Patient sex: F
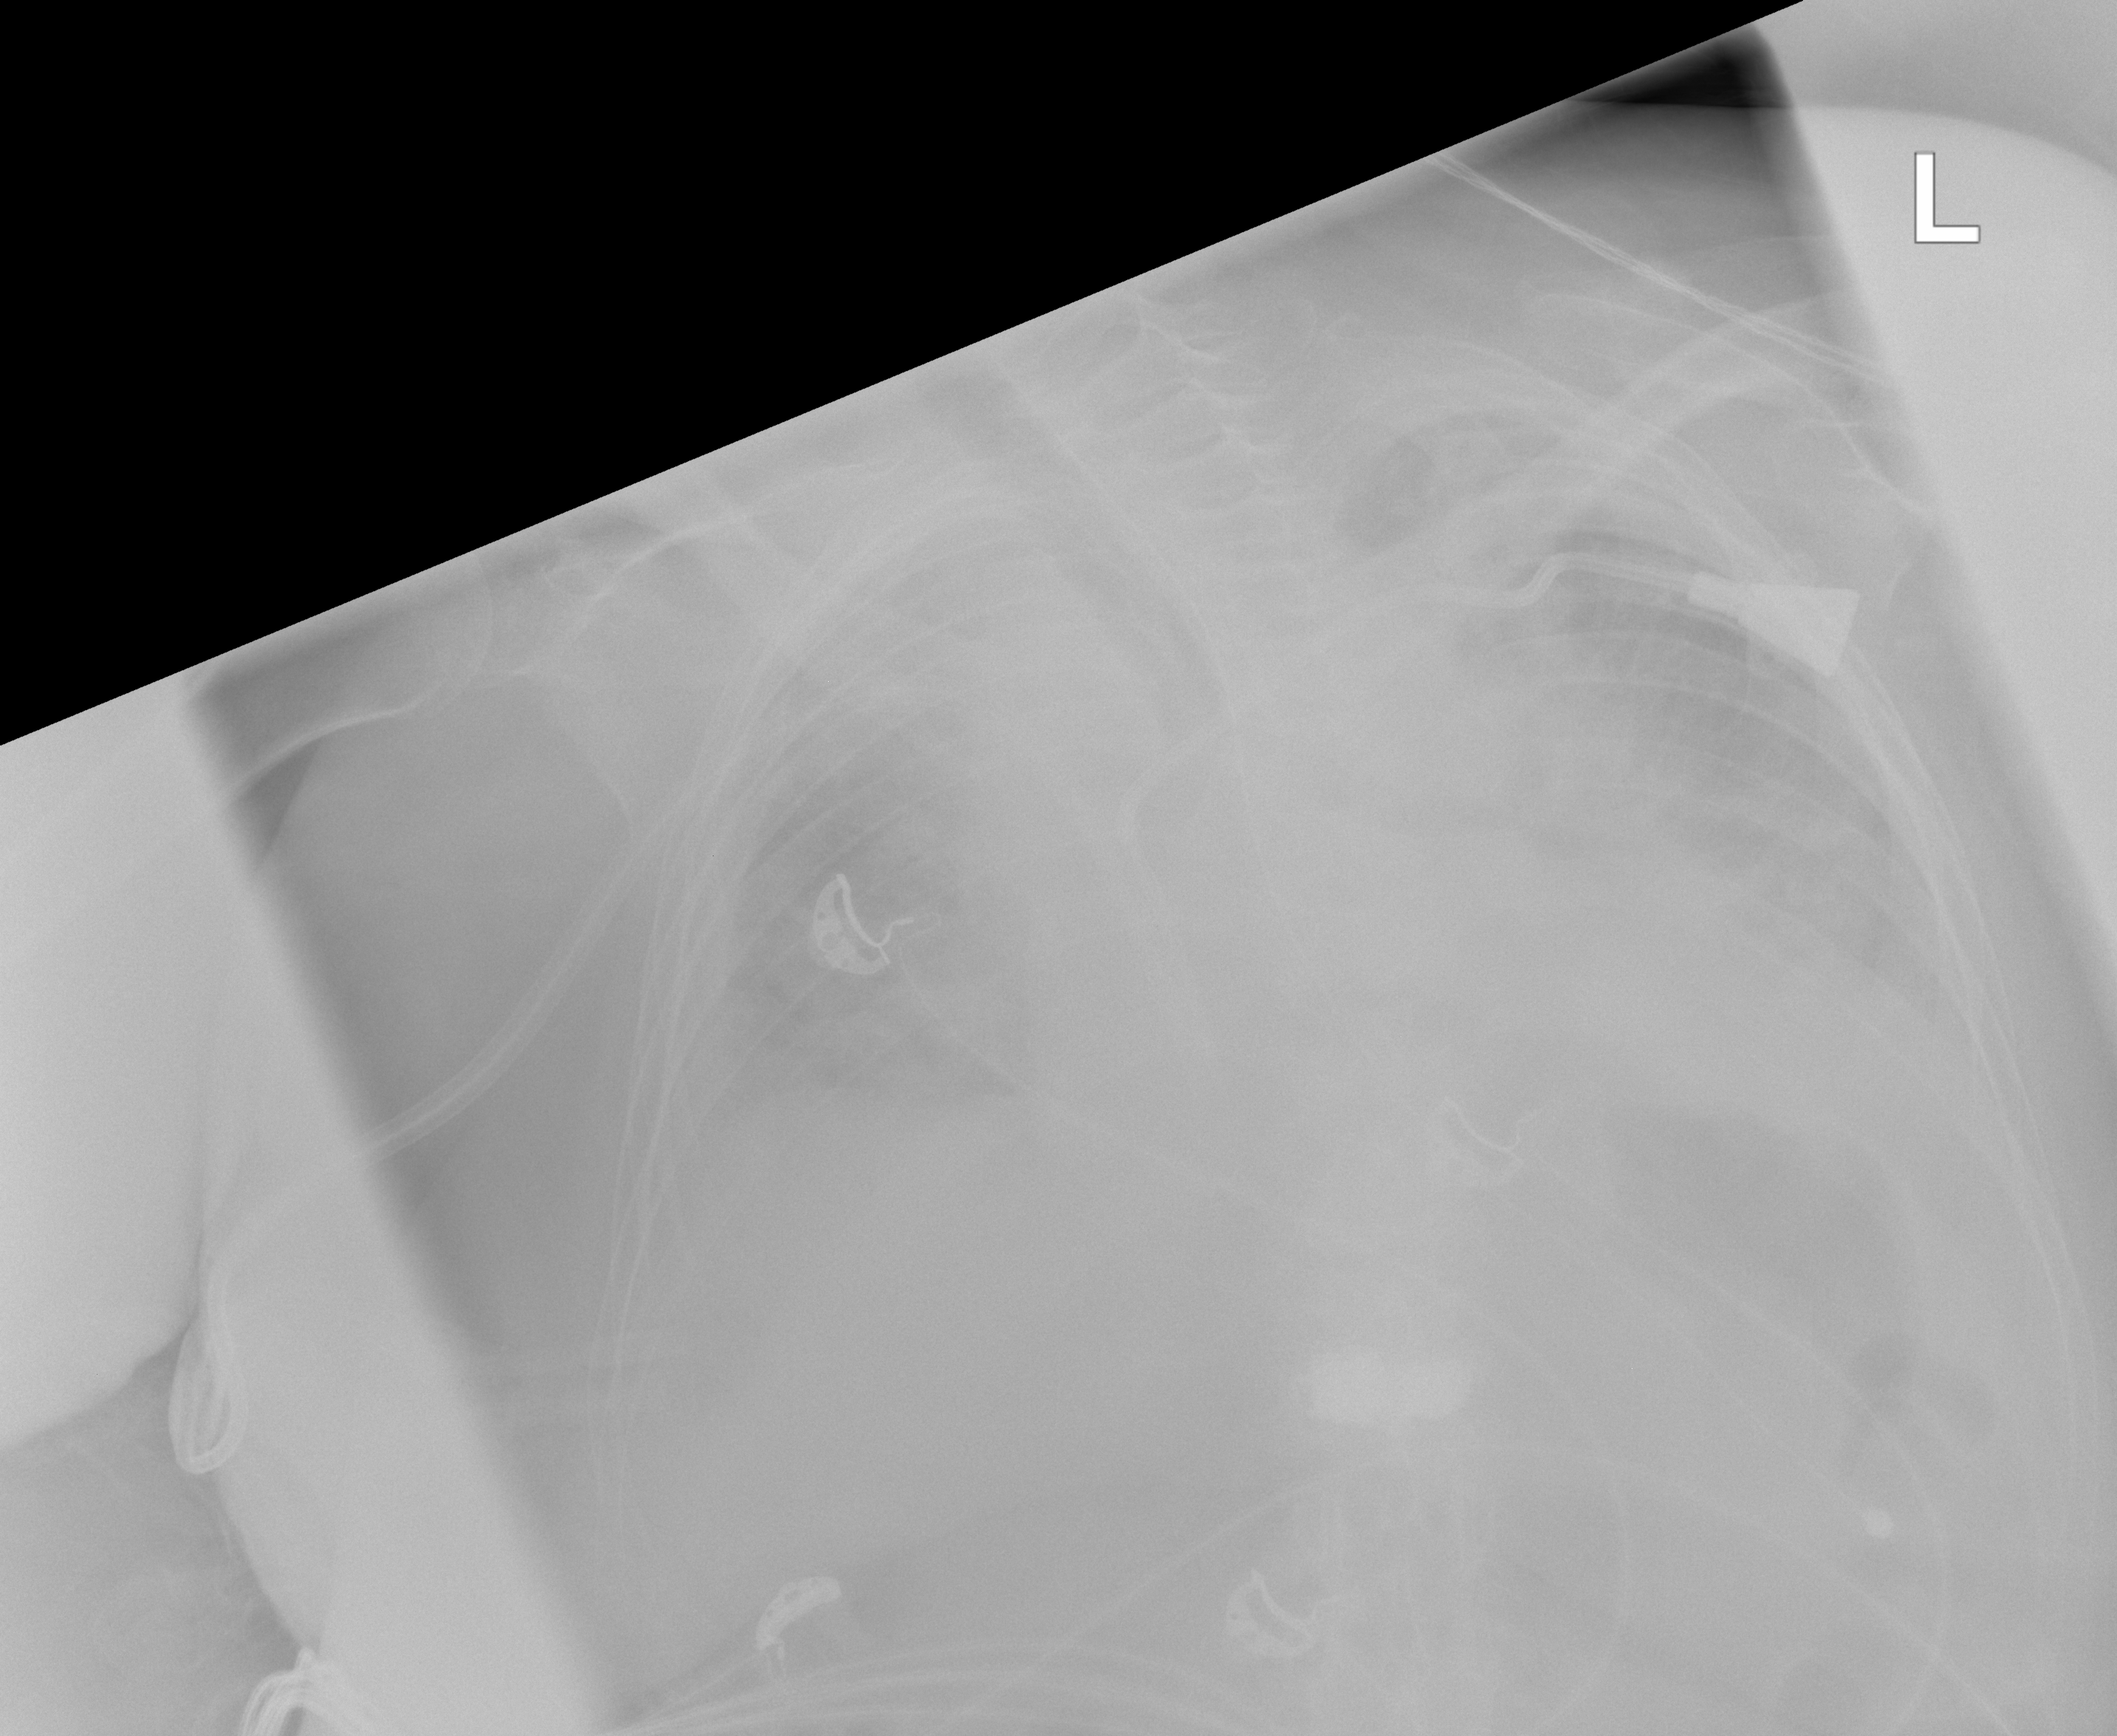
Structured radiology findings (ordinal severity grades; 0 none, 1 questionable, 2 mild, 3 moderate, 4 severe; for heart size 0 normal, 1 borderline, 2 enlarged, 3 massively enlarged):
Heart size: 2
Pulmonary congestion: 3
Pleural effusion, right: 0
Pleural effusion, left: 0
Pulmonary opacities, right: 2
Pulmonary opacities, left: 2
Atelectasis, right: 2
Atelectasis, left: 2